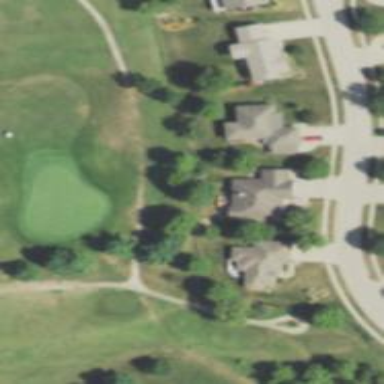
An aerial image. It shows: Service road with high-quality grade1 tracktype. It resembles golf cart path.